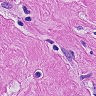
Metastatic tissue present: yes